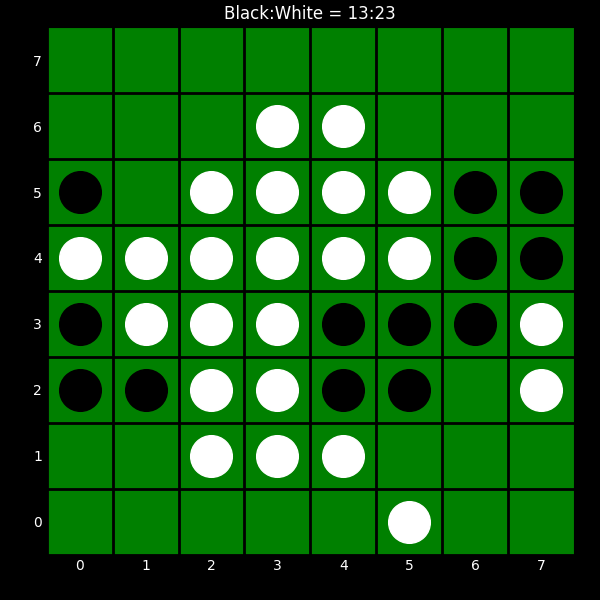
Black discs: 13
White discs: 23